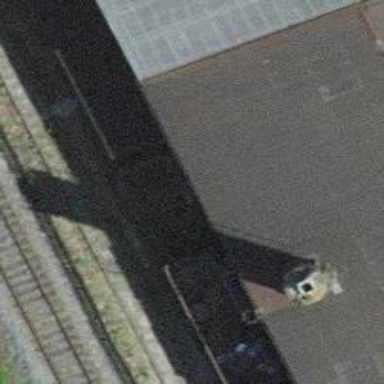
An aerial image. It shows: Railway buffer stop.